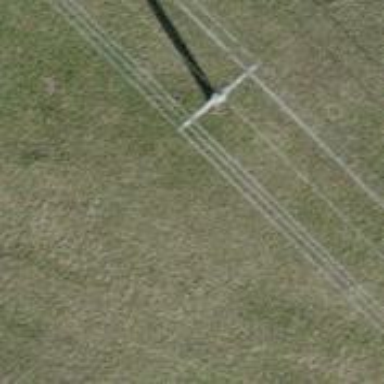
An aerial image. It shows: Power pole.